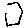
Label: hexagon